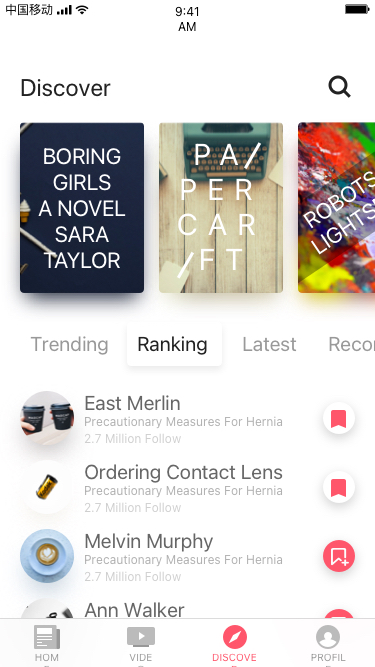
Text in this UI design:
Discover
BORING
GIRLS
A NOVEL
SARA
TAYLOR
PA
PER
CAR
FT
ROBOTS IN
LIGHTSPEED
Trending
Ranking
Latest
Recommend
East Merlin
Precautionary Measures For Hernia
2.7 Million Follow
Ordering Contact Lens
Precautionary Measures For Hernia
2.7 Million Follow
Melvin Murphy
Precautionary Measures For Hernia
2.7 Million Follow
Ann Walker
Precautionary Measures For Hernia
2.7 Million Follow